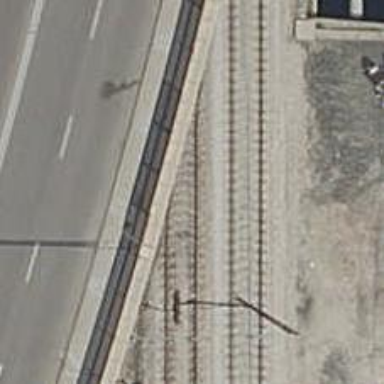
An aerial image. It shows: Railway tunnel with overhead electrified contact lines.